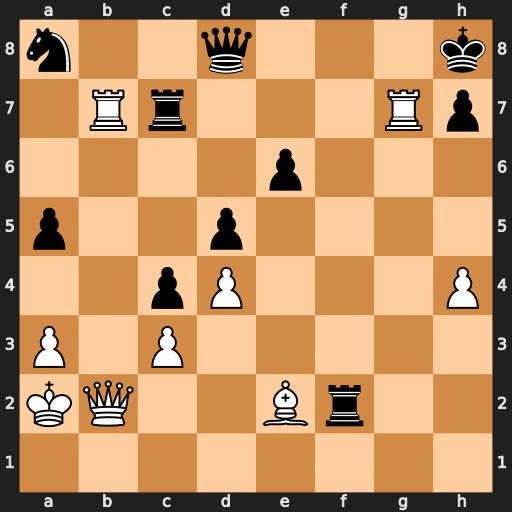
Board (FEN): n2q3k/1Rr3Rp/4p3/p2p4/2pP3P/P1P5/KQ2Br2/8
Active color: w
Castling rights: -
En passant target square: -
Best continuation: Rgxc7 Nxc7 Rb8